Aerial crown-view tile of a tropical tree (Barro Colorado Island, Panama), acquired 20250915:
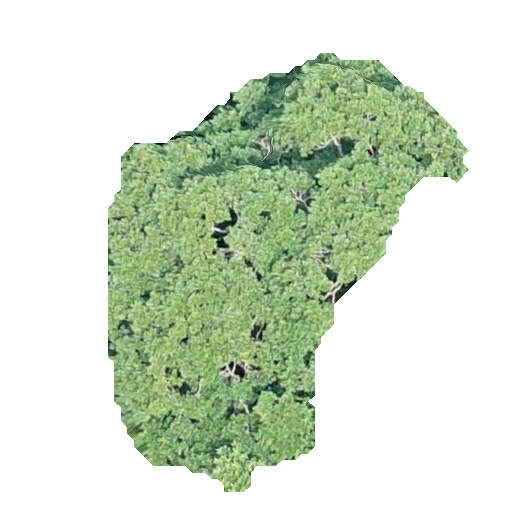
Species: Simarouba amara
GBIF accepted scientific name: Simarouba amara
Crown area: 135.726 m²